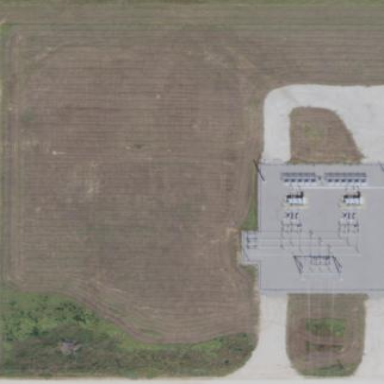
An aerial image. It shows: Power substation primarily used for electricity generation.